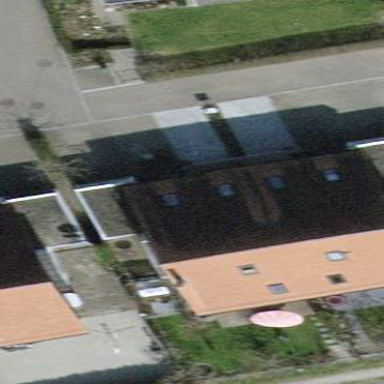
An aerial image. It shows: Terrace building.